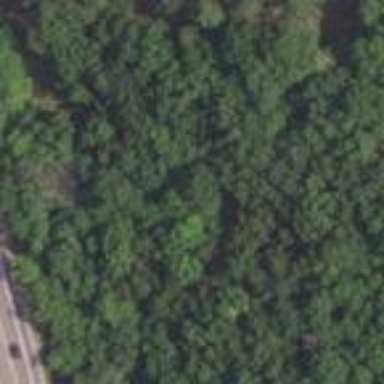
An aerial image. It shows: Mixed woodland area with variety of leaf types and cycles.